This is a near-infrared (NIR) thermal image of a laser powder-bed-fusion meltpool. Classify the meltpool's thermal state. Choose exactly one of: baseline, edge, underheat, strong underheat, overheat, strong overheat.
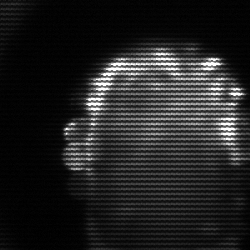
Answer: baseline